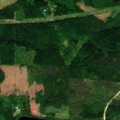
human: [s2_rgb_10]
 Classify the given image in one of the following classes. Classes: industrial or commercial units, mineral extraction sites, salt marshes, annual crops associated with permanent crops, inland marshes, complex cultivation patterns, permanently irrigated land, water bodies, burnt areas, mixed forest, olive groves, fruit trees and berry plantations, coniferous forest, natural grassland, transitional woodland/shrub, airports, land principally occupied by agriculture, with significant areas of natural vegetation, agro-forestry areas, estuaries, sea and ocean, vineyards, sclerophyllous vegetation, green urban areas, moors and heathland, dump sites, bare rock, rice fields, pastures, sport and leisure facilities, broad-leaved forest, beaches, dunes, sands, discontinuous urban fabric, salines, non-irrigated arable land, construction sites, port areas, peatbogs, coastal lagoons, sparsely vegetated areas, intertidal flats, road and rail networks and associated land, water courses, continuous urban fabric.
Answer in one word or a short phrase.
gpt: coniferous forest, mixed forest